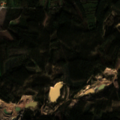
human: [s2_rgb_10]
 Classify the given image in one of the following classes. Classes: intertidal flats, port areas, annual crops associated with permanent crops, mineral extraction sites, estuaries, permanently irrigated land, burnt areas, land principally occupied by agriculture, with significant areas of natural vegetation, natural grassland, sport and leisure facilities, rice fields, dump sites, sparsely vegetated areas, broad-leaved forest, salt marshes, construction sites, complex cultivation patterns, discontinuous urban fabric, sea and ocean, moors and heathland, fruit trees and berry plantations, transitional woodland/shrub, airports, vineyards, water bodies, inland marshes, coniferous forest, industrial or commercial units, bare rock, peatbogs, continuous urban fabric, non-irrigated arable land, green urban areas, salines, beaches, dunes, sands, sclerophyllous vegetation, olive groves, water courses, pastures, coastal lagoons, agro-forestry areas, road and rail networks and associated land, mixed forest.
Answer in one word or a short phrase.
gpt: mineral extraction sites, complex cultivation patterns, mixed forest, transitional woodland/shrub